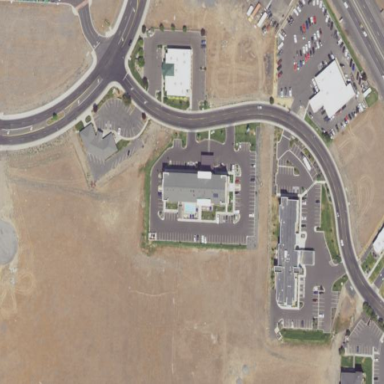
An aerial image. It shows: Parking area with surface.